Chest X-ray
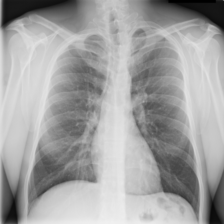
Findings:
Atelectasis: negative
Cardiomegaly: negative
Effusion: negative
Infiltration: negative
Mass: negative
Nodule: negative
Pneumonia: negative
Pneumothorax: negative
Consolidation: negative
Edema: negative
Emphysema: negative
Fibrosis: negative
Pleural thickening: negative
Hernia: negative